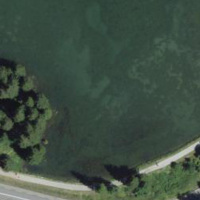
EUNIS habitat code: 14
Species observed at this site:
Tachybaptus ruficollis
Epilobium hirsutum
Aythya fuligula
Sorbus aucuparia
Fulica atra
Angelica sylvestris